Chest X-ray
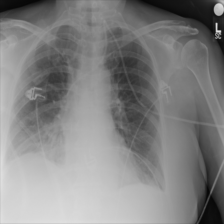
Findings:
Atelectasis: negative
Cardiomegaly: negative
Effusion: positive
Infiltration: negative
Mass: negative
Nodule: negative
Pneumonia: negative
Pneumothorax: negative
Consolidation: negative
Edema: negative
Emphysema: negative
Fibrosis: negative
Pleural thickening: negative
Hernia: negative